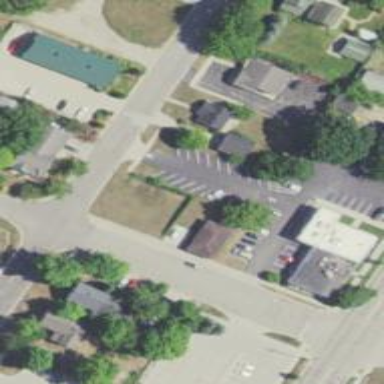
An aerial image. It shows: Post office.